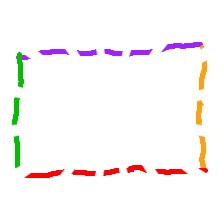
Shape: rectangle